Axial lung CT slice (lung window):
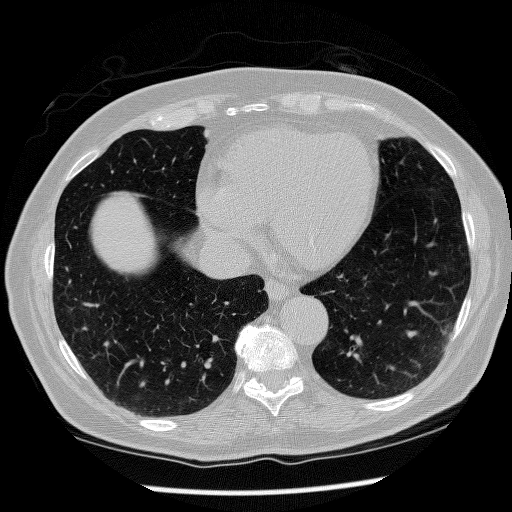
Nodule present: no